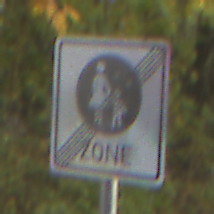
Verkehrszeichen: EndeFussgaengerzone
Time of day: MorningAfternoon
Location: Outdoor (Urban)
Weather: PartlyCloudy
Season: NotSpecified
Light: Natural